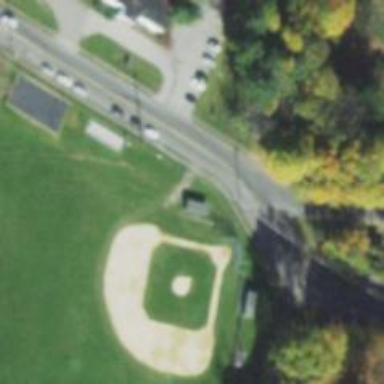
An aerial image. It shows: Baseball pitch for leisure land activities.